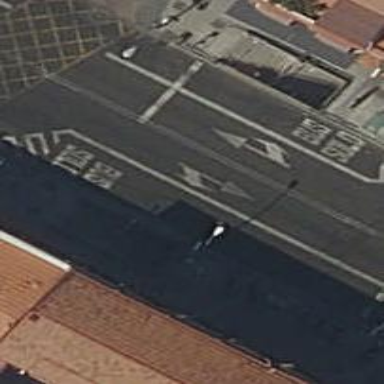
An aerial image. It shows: Subway entrance.